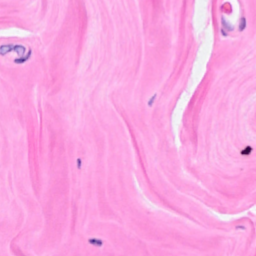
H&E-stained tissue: Breast